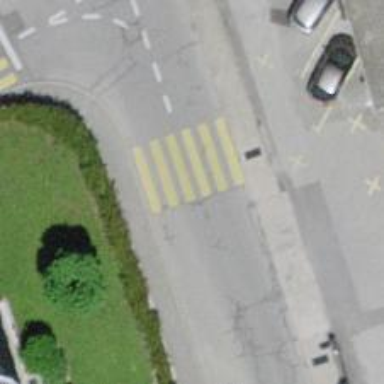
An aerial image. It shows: Uncontrolled zebra crossing.